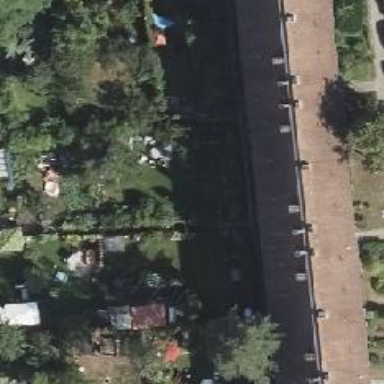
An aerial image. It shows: Hipped roof on apartment building.